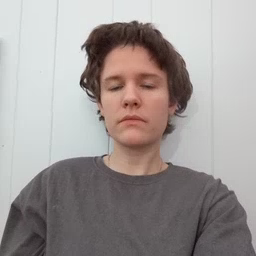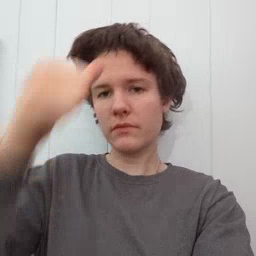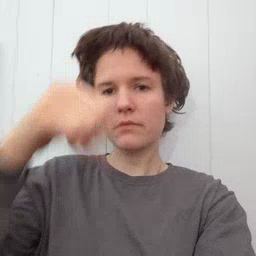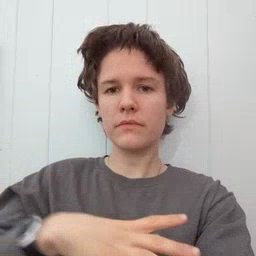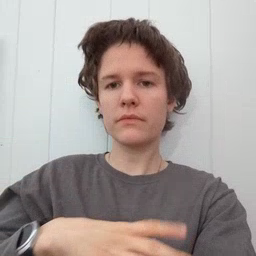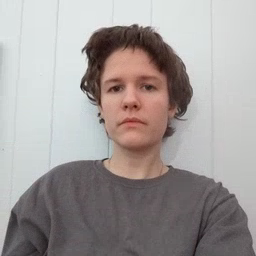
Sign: man